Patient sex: M
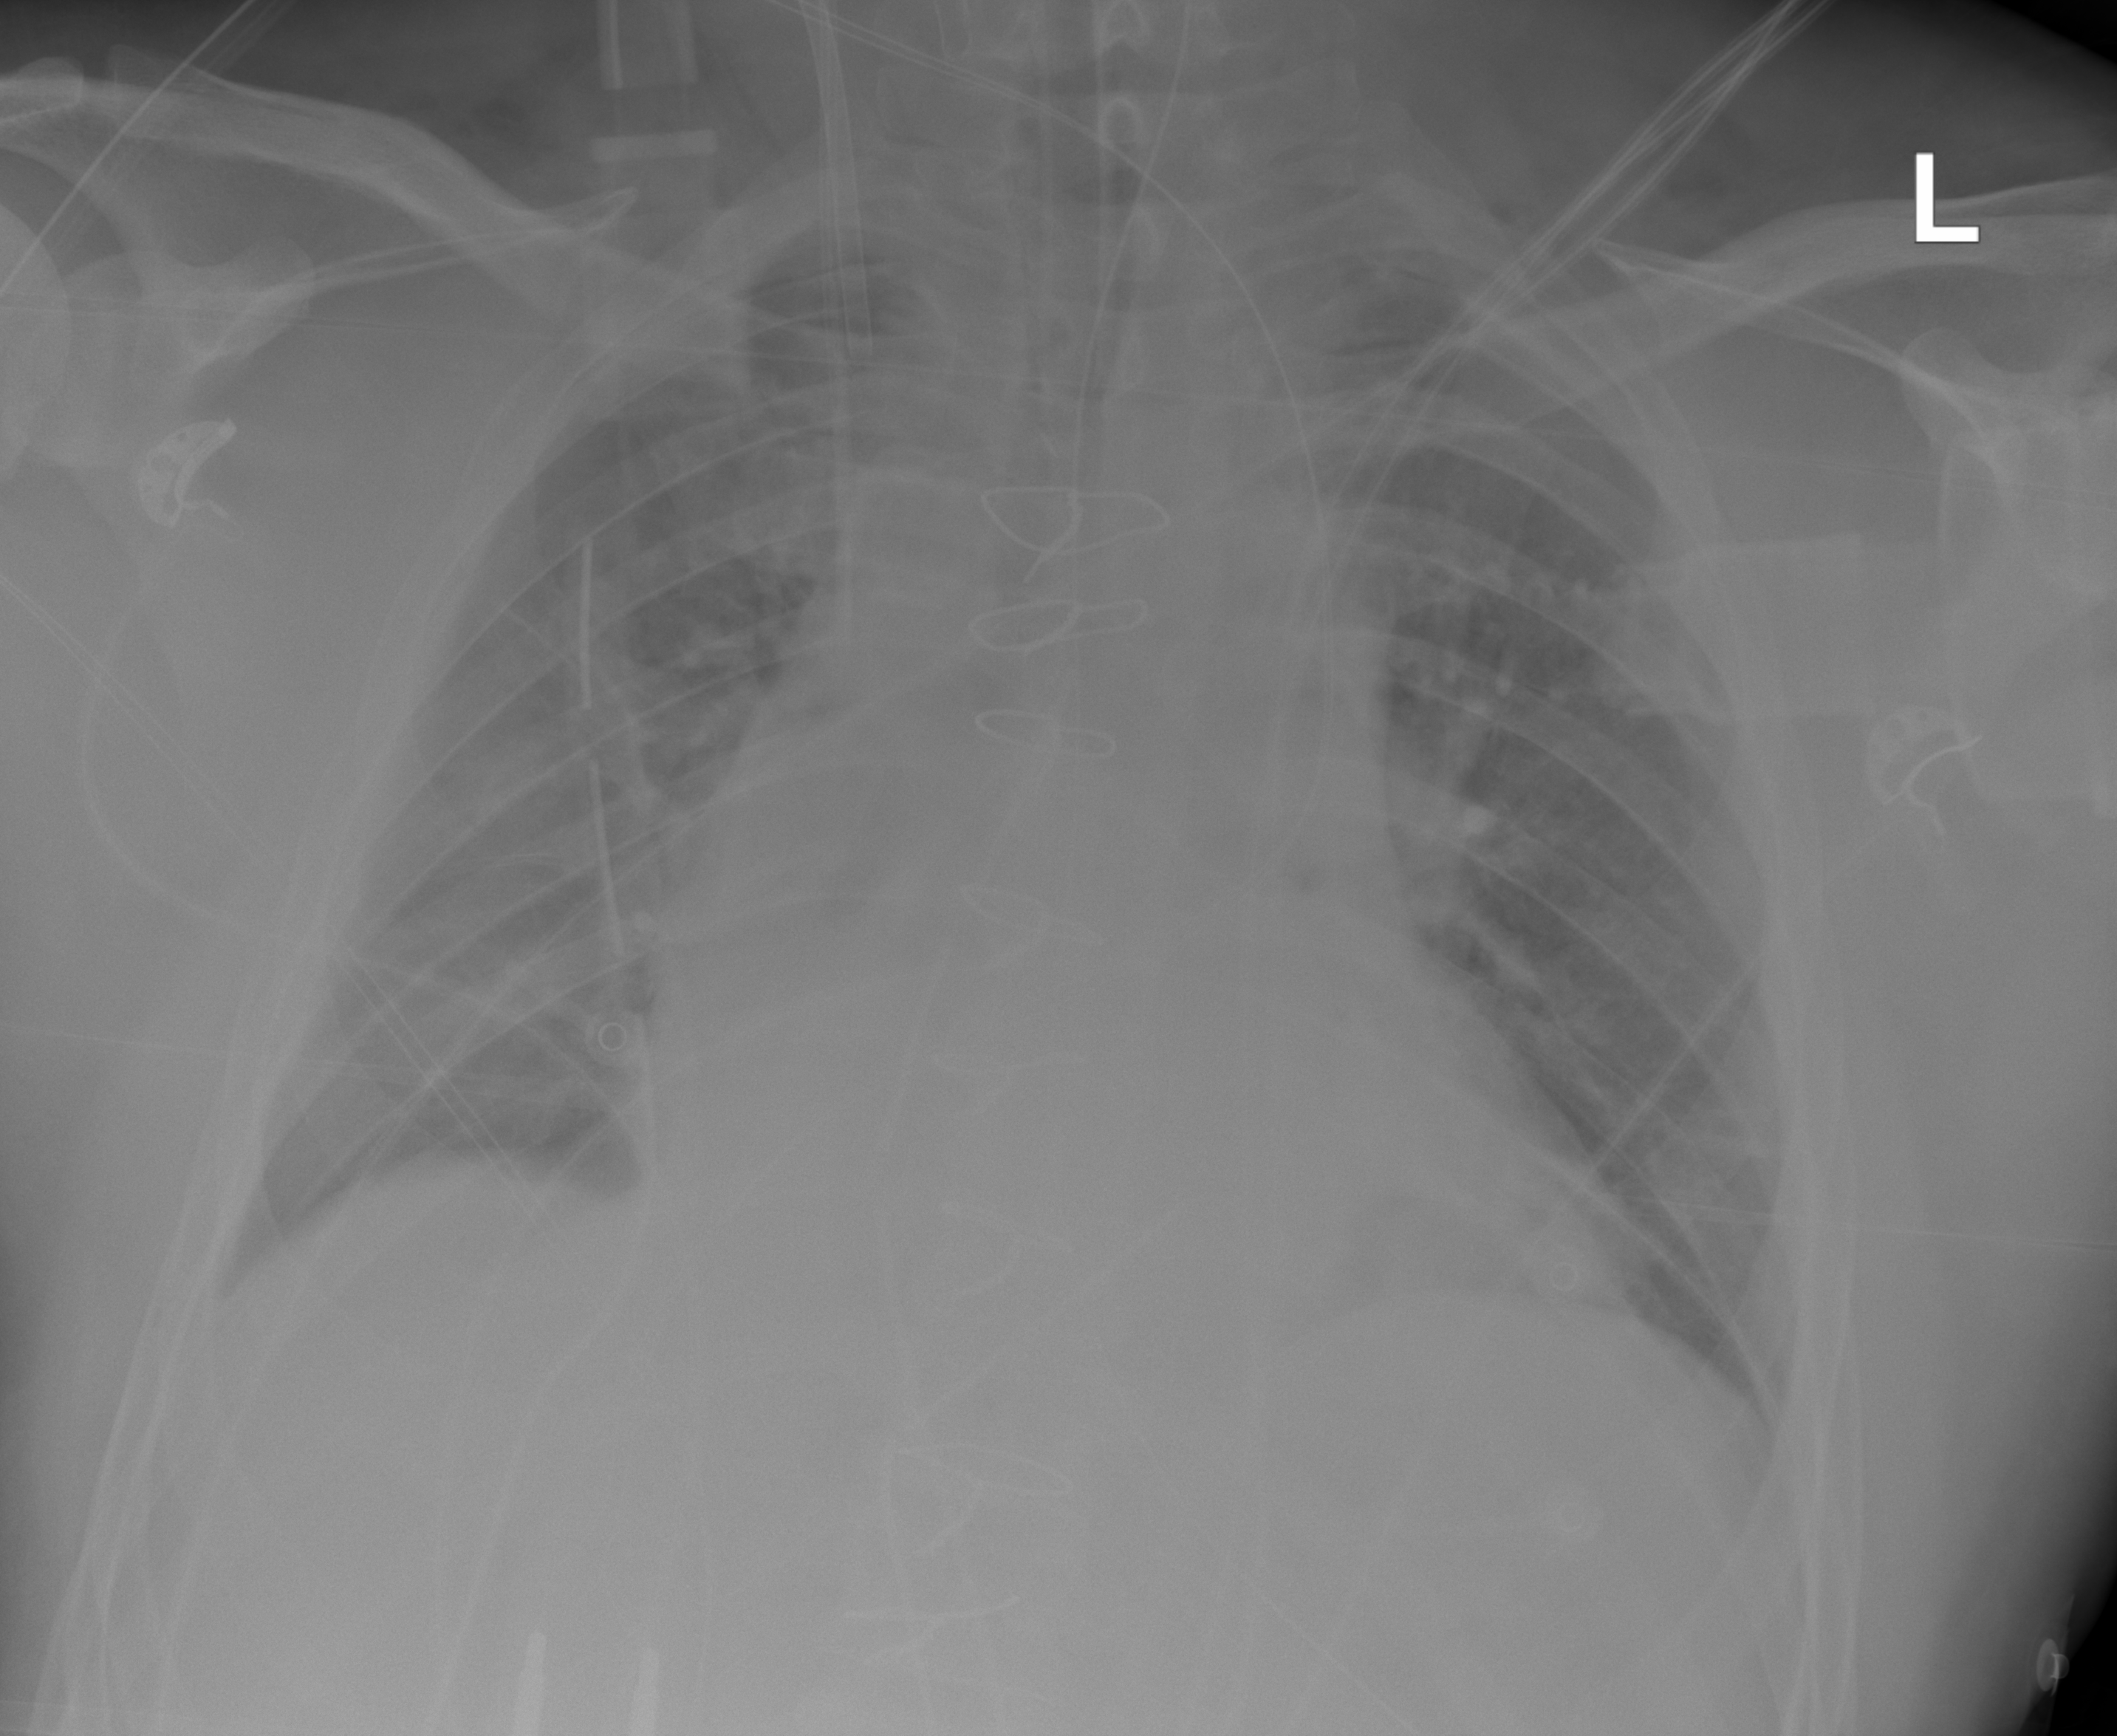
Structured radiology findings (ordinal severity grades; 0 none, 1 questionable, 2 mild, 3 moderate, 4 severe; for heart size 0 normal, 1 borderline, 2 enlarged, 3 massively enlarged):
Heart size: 2
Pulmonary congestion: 0
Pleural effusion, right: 0
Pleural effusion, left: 0
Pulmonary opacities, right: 2
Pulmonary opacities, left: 0
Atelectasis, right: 0
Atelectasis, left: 0